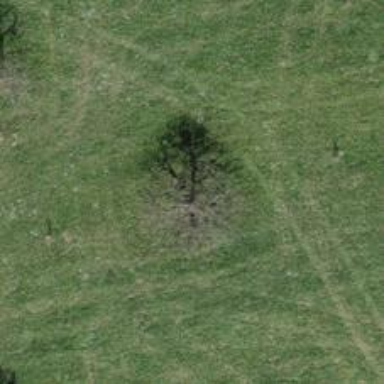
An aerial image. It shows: Broadleaved tree with lush foliage.